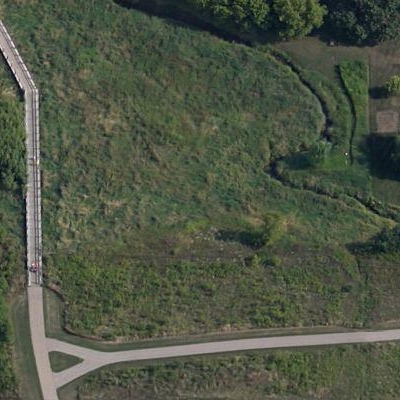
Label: Grass